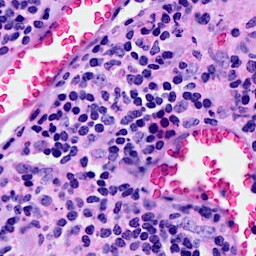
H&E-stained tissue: Breast